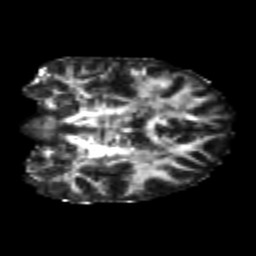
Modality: FA
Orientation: coronal
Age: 21
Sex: female
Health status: healthy
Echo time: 0.074 s